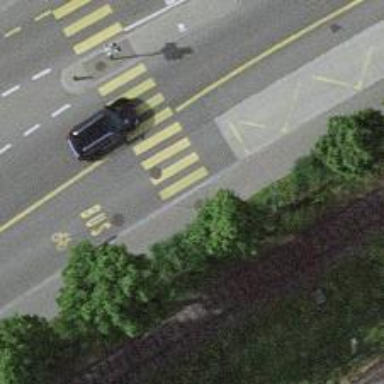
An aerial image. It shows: Kerb barrier.